Question: I am getting following information using the order number.
How can I find that for a product parent type product was bundle product?
'''
<?php
require_once('app/Mage.php'); //Path to Magento
umask(0);
Mage::app("default");
$orderNumber = 260038;
$order = Mage::getModel('sales/order')->loadByIncrementId($orderNumber);
// get order item collection
$orderItems = $order->getItemsCollection();
$skuQtyArray = array();
foreach ($orderItems as $item)
{
$product_id = $item->product_id;
//**How to find here if above product's parent was a bundle product**
}
?>
'''

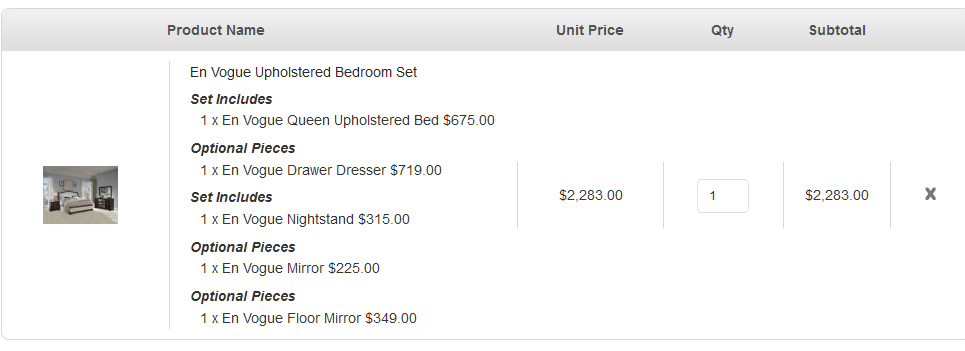
Answer: you can check from this way
'''
<?php
require_once('app/Mage.php'); //Path to Magento
umask(0);
Mage::app("default");
$orderNumber = 260038;
$order = Mage::getModel('sales/order')->loadByIncrementId($orderNumber);
// get order item collection
$orderItems = $order->getItemsCollection();
$skuQtyArray = array();
foreach ($orderItems as $item)
{
$product_id = $item->product_id;
$_product=Mage::getModel('catalog/product')->load($product_id);
if ($_product->getTypeId() == Mage_Catalog_Model_Product_Type::TYPE_BUNDLE) {
echo 'Bundled';//Do your stuf here
}
//**How to find here if above product's parent was a bundle product**
}
?>
'''